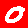
Digit: 0